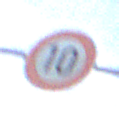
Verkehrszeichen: Geschwindigkeit10
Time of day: MorningAfternoon
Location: Outdoor (Suburban)
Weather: PartlyCloudy
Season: NotSpecified
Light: Natural